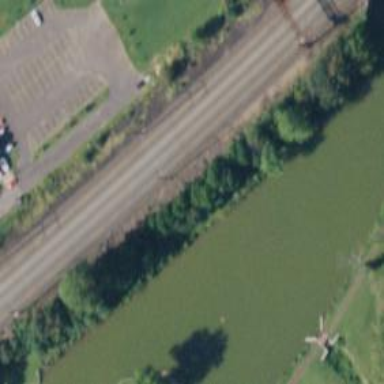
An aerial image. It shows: Railway track with contact line for electrification.